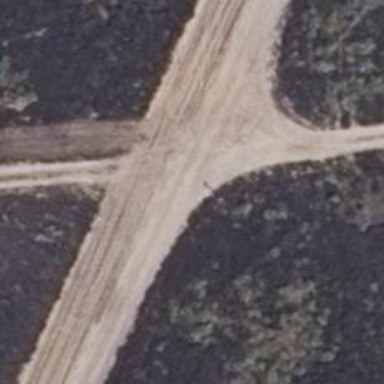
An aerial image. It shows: Sandy track road with grade 4 track type.